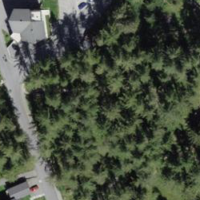
EUNIS habitat code: 41
Species observed at this site:
Sambucus racemosa